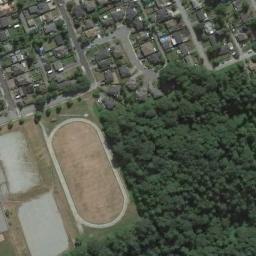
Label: ground_track_field